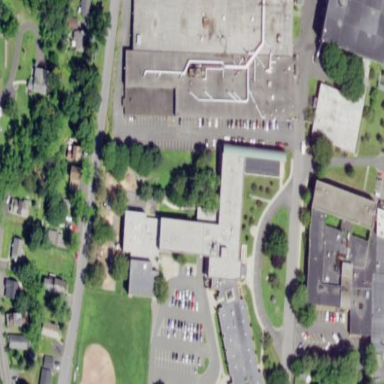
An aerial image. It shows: School building.